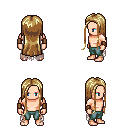
a pixel art fantasy rpg character, male body template, human, light skin, gray tattered cape, teal pants, blonde extra-long hairstyle, leather bracers, four views (front, back, left, right), 2x2 character sprite sheet, small pixel art, hard edges, no anti-aliasing